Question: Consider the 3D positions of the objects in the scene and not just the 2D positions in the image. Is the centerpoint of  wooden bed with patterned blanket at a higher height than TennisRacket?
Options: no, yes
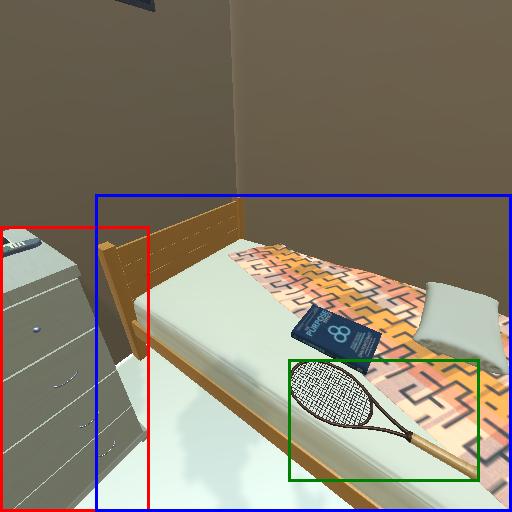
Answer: no